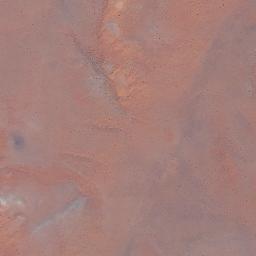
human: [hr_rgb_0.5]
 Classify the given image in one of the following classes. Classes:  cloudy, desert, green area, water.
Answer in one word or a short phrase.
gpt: desert